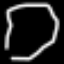
Label: octagon